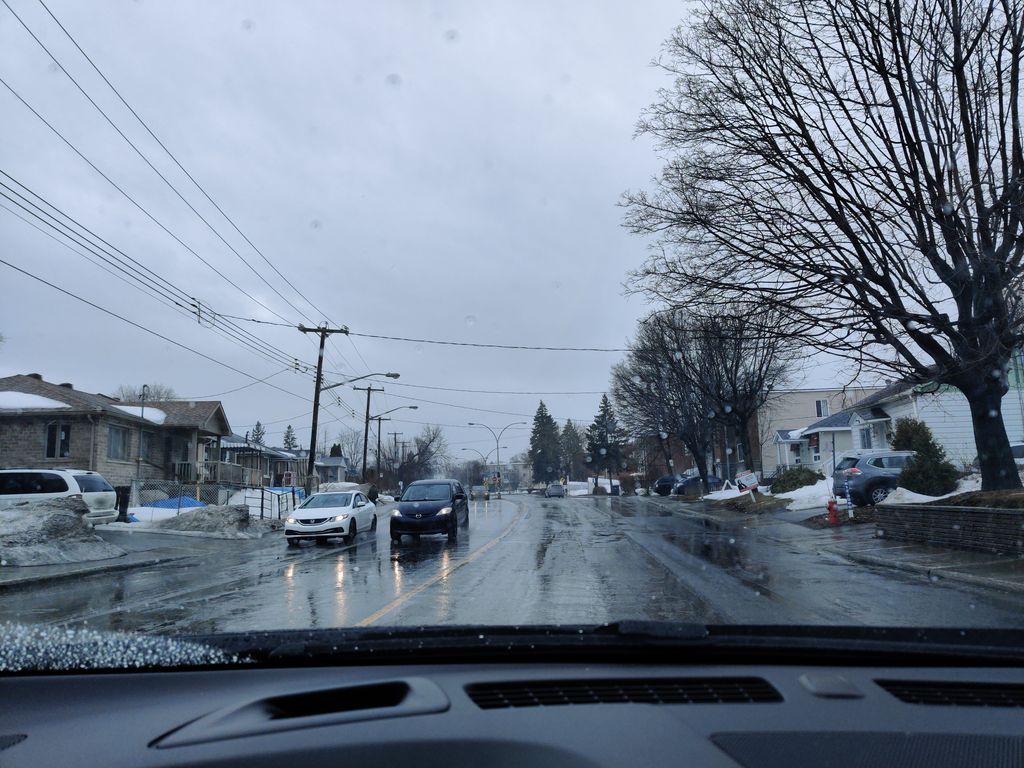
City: montreal